Question: Hey Im new to IOS development, here is the situation, I have UIView displaying a long text with UILable, actually the text is somehow long and the exceed the screen size, but the UIView don't have a scrollbar or other control to drag down to view the text, is there any ways to do that?
Thanks!
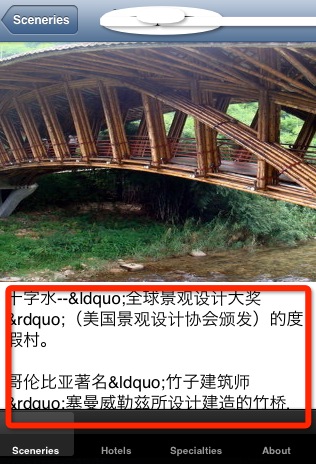
Answer: You should use <URL> instead of 'UILabel'. You can disable UITextView for editing like this.
'''
txtview.editable = NO;
'''
'UITextView' will automatically add scroll if the text is long then UITextView frame.
Hope this helps.